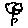
Label: flower